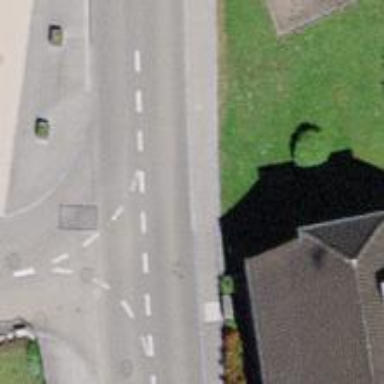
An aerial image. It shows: Traffic hump for calming the traffic.